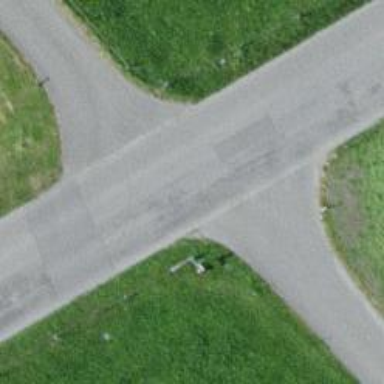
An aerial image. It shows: Unclassified road.